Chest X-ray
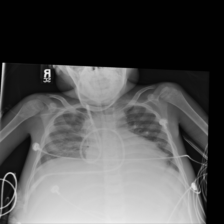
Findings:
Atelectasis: positive
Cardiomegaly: negative
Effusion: negative
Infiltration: positive
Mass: negative
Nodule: negative
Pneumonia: negative
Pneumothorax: negative
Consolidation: negative
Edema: negative
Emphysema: negative
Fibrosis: negative
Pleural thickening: negative
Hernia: negative